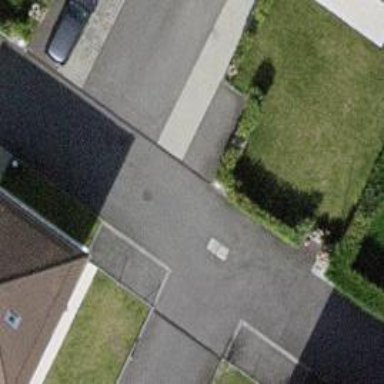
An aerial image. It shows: Alley classified as service road.